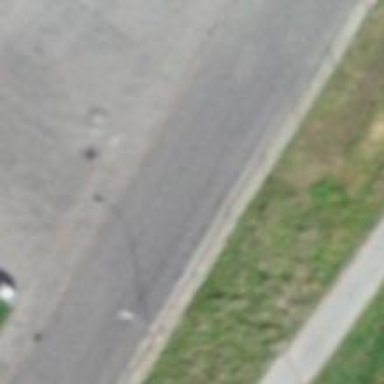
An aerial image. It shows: Tertiary road with asphalt surface and sidewalk on the left.